Interaction volume radius: 10 \u00c5
Interaction volume height: 25 \u00c5
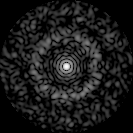
Disorder parameter: 0.8351